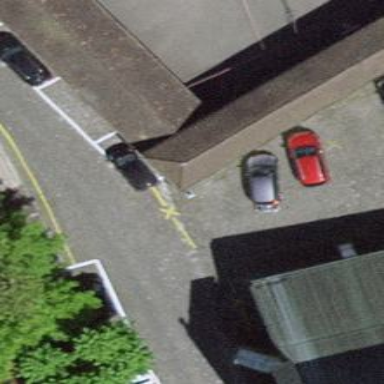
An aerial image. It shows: School building.